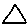
Label: triangle